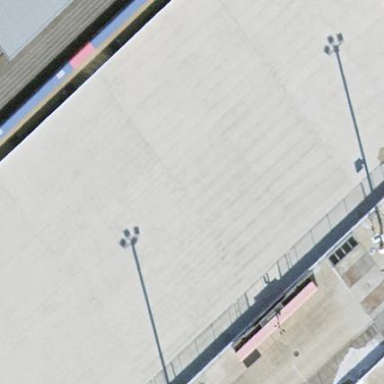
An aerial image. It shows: Ice hockey pitch for leisure and sports activities.